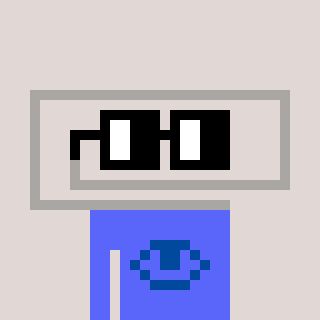
a pixel art character with square black glasses, a paperclip-shaped head and a purple-colored body on a warm background